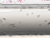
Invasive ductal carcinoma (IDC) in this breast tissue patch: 0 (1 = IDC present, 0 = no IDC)